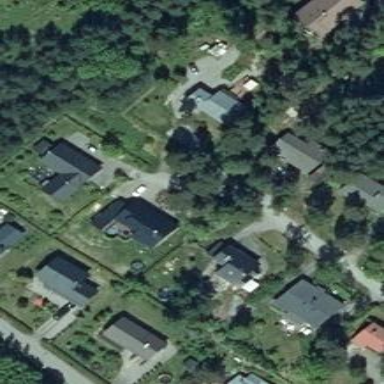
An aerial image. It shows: Living street.